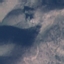
Label: HerbaceousVegetation